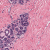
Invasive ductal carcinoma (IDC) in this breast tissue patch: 0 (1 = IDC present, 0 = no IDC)